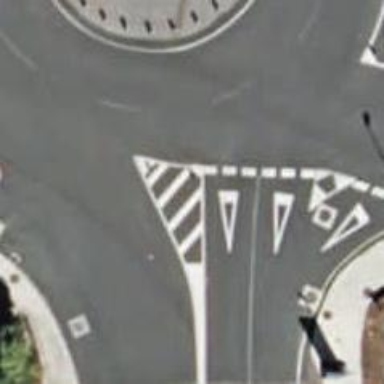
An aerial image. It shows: Bollard barrier.